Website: slack
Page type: payment
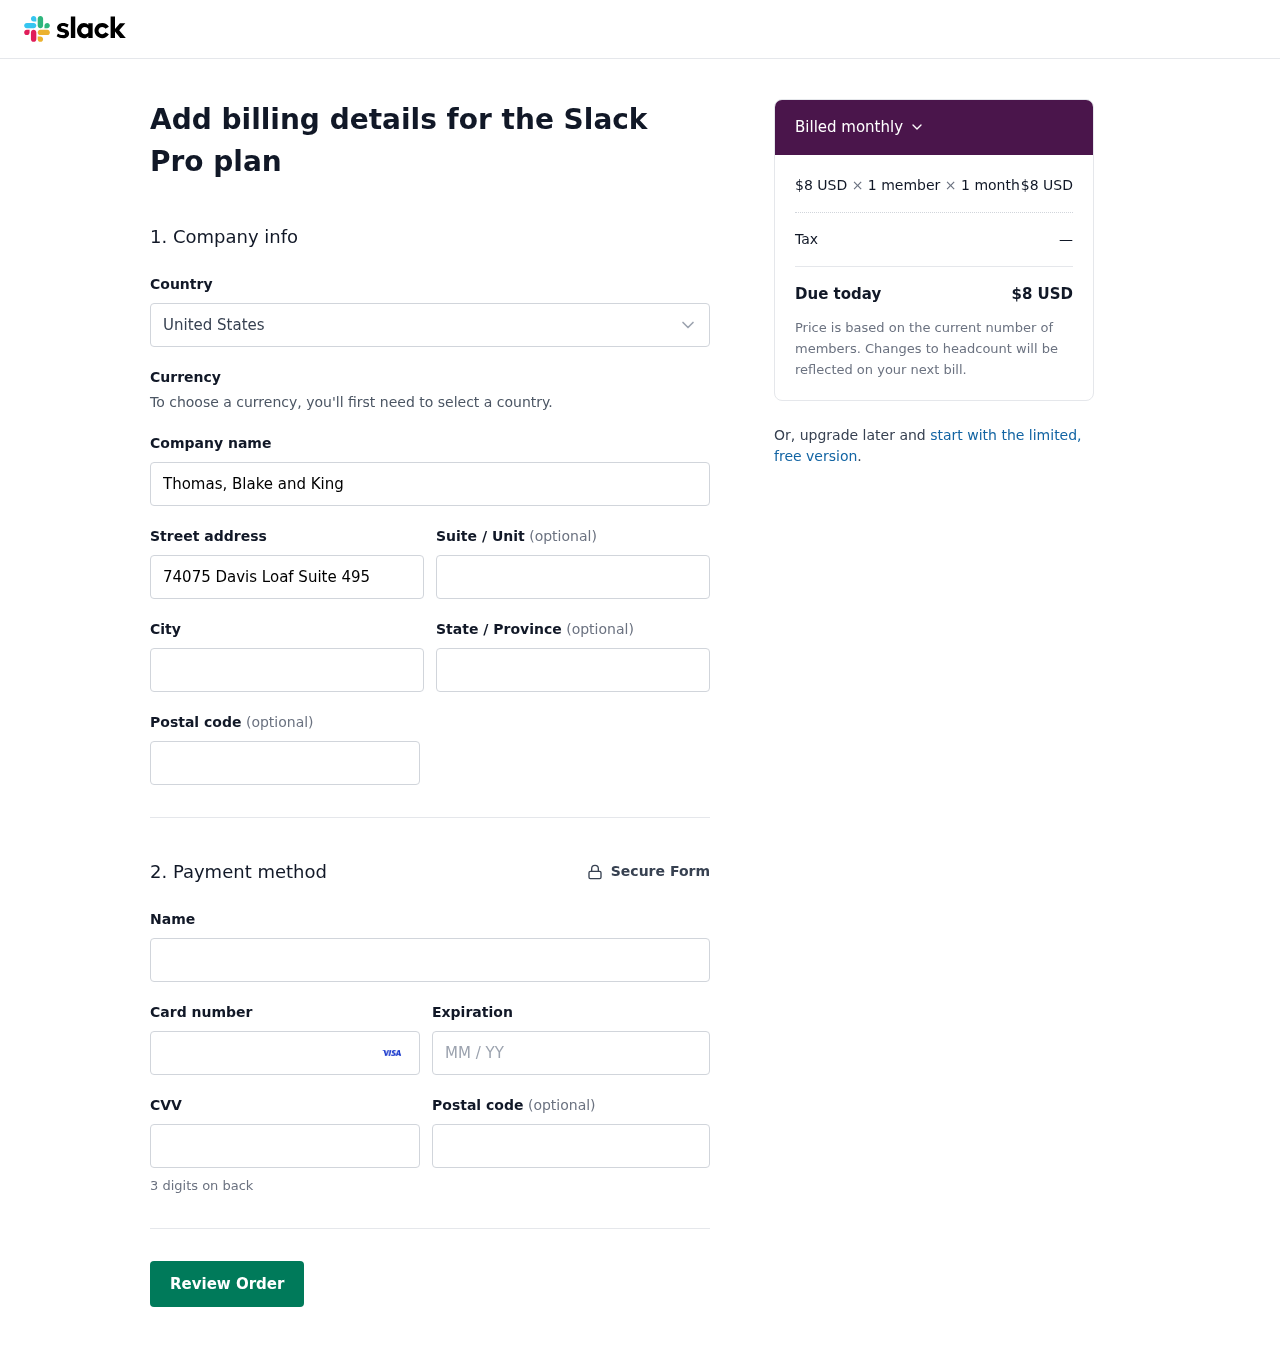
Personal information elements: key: PII_COUNTRY
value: United States
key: PII_COMPANY
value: Thomas, Blake and King
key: PII_STREET
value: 74075 Davis Loaf Suite 495
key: PII_CITY
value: Jessicamouth
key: PII_STATE
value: Michigan
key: PII_POSTCODE
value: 02304
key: PII_FULLNAME
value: Michael Walker
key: PII_CARD_NUMBER
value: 4572 9758 0900 1830
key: PII_CARD_EXPIRY
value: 10/29
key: PII_CARD_CVV
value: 493
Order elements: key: ORDER_PRICE_PER_MEMBER
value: $8 USD
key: ORDER_NUM_MEMBERS
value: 1 member
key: ORDER_NUM_MONTHS
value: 1 month
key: ORDER_SUBTOTAL
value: $8 USD
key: ORDER_TAX
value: —
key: ORDER_TOTAL
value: $8 USD